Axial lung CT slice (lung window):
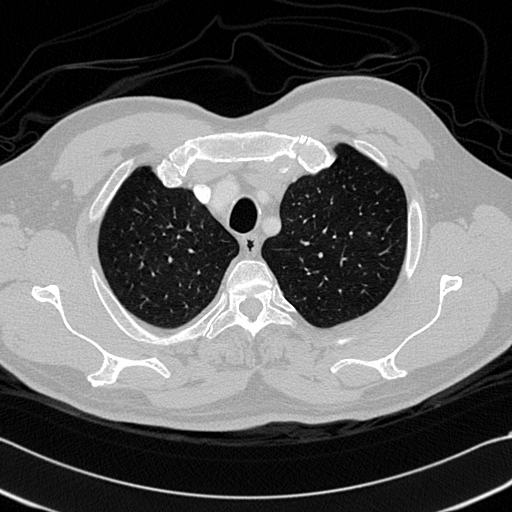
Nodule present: no